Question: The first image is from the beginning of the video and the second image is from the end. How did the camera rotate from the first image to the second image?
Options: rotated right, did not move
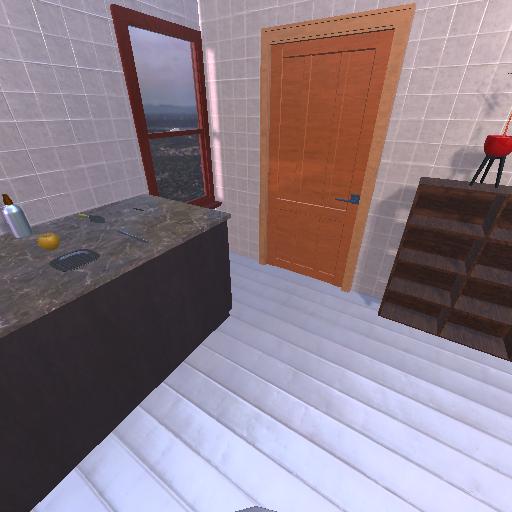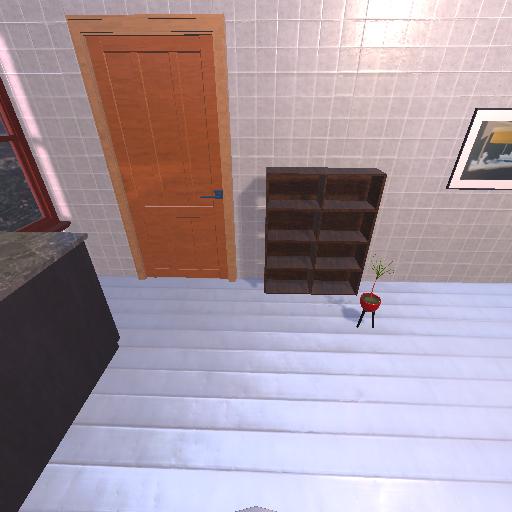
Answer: rotated right